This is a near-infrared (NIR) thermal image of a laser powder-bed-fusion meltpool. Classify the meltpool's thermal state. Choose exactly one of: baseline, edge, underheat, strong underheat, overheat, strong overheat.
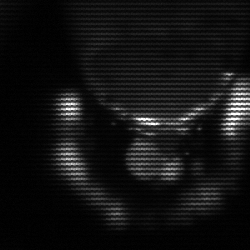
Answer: edge